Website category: university
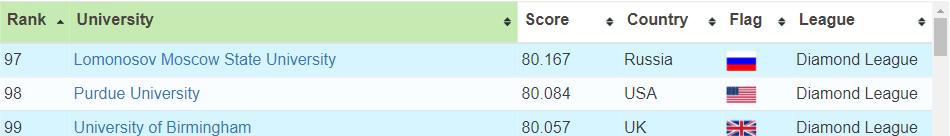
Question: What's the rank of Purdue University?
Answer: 98

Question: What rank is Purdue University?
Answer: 98

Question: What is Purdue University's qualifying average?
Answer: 98

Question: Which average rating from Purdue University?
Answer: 98

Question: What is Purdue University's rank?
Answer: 98

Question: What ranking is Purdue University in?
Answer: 98

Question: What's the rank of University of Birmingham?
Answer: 99

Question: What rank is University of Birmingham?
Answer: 99

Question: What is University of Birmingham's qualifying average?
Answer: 99

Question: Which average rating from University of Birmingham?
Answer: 99

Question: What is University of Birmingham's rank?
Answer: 99

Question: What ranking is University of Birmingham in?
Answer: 99

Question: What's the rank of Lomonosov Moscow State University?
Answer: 97

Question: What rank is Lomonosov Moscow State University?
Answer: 97

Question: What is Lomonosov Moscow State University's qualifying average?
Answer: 97

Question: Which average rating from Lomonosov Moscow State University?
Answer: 97

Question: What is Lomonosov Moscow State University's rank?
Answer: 97

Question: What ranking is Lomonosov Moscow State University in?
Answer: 97

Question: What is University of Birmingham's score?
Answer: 80.057

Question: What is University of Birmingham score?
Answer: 80.057

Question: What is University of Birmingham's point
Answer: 80.057

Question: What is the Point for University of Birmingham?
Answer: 80.057

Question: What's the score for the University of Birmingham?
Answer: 80.057

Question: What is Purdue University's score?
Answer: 80.084

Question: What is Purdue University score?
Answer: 80.084

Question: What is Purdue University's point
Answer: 80.084

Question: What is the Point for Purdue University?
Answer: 80.084

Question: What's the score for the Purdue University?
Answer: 80.084

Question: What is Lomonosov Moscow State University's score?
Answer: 80.167

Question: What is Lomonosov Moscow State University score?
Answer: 80.167

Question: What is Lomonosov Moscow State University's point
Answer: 80.167

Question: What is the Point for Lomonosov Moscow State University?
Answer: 80.167

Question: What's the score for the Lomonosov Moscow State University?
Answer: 80.167

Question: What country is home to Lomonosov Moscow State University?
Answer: Russia

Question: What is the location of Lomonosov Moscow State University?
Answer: Russia

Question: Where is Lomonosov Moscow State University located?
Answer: Russia

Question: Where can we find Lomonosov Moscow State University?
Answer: Russia

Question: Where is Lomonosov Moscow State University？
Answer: Russia

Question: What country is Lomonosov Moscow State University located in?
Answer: Russia

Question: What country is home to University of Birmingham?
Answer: UK

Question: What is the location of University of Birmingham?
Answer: UK

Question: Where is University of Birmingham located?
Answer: UK

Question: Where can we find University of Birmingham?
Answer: UK

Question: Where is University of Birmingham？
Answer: UK

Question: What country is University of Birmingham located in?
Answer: UK

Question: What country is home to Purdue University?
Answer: USA

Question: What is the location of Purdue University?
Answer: USA

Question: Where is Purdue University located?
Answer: USA

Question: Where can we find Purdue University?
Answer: USA

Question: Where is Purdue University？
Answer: USA

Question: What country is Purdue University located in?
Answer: USA

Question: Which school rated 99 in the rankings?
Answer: University of Birmingham

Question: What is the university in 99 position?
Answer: University of Birmingham

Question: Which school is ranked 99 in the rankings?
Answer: University of Birmingham

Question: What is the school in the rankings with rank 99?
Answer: University of Birmingham

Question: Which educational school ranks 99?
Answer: University of Birmingham

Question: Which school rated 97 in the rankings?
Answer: Lomonosov Moscow State University

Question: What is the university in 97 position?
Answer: Lomonosov Moscow State University

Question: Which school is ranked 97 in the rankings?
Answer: Lomonosov Moscow State University

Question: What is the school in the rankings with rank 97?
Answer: Lomonosov Moscow State University

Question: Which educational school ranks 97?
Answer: Lomonosov Moscow State University

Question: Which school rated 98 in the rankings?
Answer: Purdue University

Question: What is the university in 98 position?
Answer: Purdue University

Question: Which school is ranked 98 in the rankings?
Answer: Purdue University